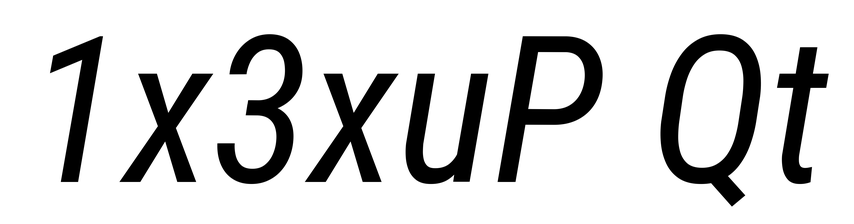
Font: Roboto-Italic_Condensed_Italic